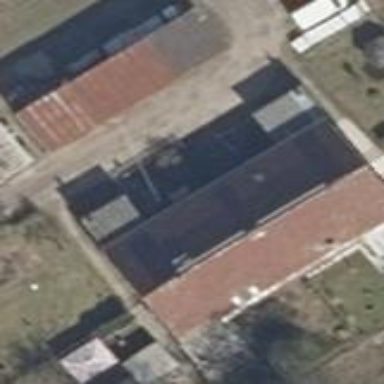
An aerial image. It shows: Residential building.